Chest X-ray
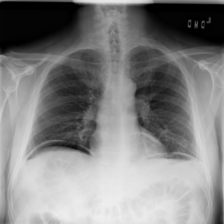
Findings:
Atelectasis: positive
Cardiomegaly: negative
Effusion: negative
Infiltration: negative
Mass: negative
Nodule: negative
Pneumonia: negative
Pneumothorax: negative
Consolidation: negative
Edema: negative
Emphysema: negative
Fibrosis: negative
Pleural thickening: negative
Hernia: negative